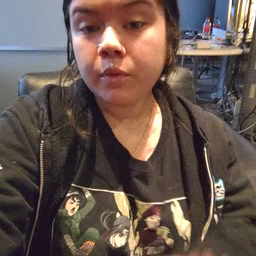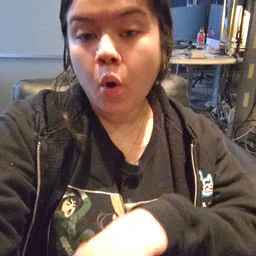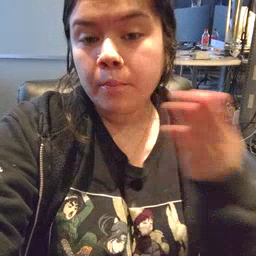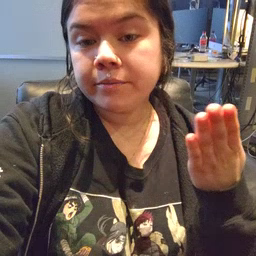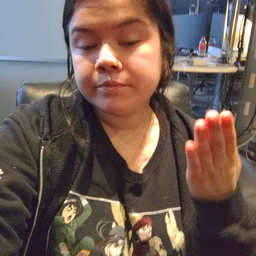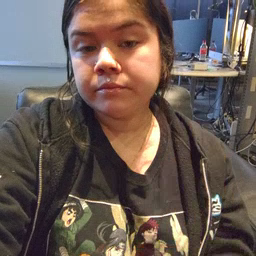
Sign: open